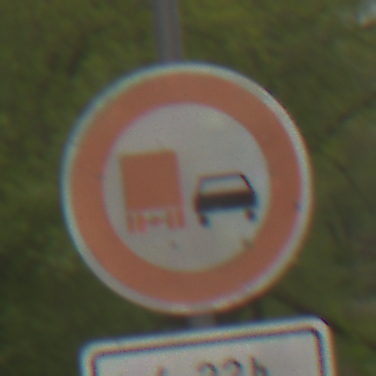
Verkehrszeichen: UeberholverbotKraftfahrzeuge
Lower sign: ZeitangabenMitBeschraenkungAufWochentage4
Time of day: MorningAfternoon
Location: Outdoor (Nature)
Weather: Overcast
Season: NotSpecified
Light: Natural